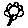
Label: flower